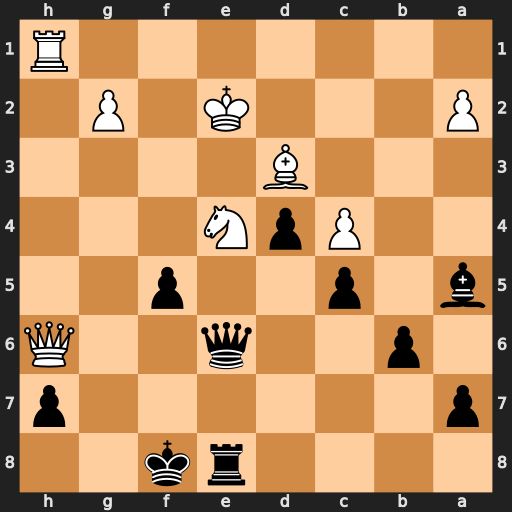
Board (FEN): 4rk2/p6p/1p2q2Q/b1p2p2/2PpN3/3B4/P3K1P1/7R
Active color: b
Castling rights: -
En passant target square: -
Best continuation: Qxh6 Rxh6 fxe4